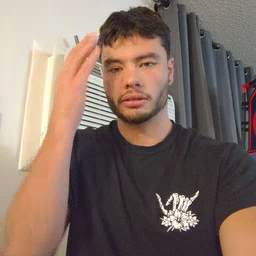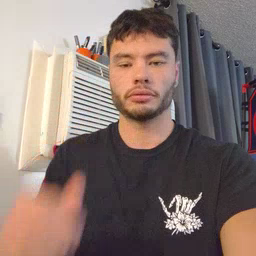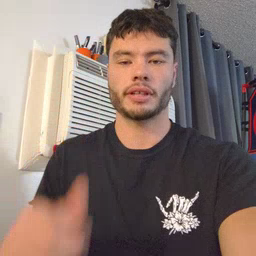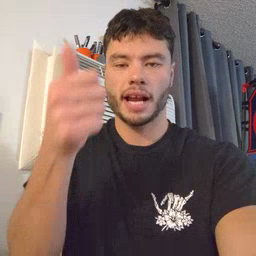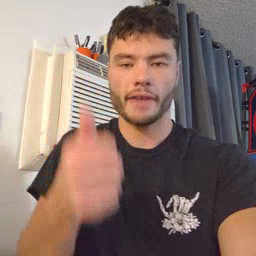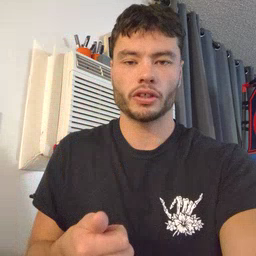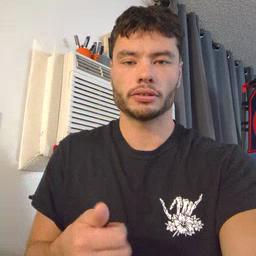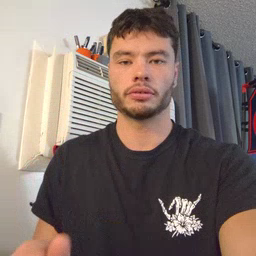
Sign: every